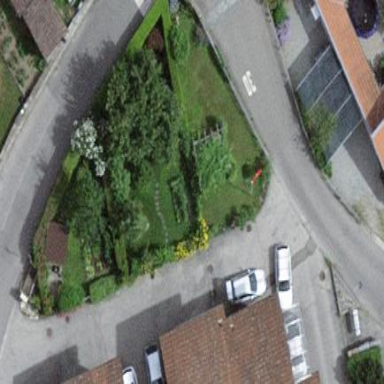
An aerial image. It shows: Garden that is leisure land.